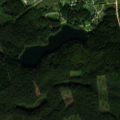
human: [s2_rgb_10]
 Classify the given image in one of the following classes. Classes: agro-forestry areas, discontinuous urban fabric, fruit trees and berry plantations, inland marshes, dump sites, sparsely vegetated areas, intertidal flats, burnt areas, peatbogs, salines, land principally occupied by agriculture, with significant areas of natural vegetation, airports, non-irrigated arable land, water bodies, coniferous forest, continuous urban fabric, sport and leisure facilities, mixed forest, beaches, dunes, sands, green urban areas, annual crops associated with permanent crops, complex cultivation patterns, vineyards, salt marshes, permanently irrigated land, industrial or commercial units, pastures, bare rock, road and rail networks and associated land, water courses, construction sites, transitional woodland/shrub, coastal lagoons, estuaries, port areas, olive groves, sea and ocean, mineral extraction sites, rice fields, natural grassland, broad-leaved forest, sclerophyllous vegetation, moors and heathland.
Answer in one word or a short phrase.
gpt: discontinuous urban fabric, complex cultivation patterns, coniferous forest, mixed forest